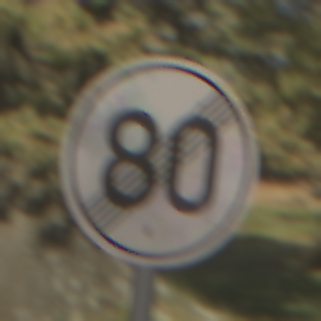
Verkehrszeichen: EndeGeschwindigkeit80
Umgebung: Outdoor, Nature
Tageszeit: MorningAfternoon
Wetter: PartlyCloudy
Licht: Natural
Jahreszeit: NotSpecified
Kontrast: HighContrast